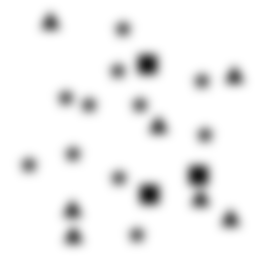
Squares: 3
Triangles: 7
Stars: 11
Total shapes: 21